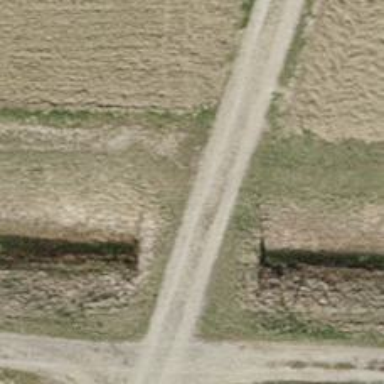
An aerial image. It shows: Track with pebblestone surface graded as grade3.